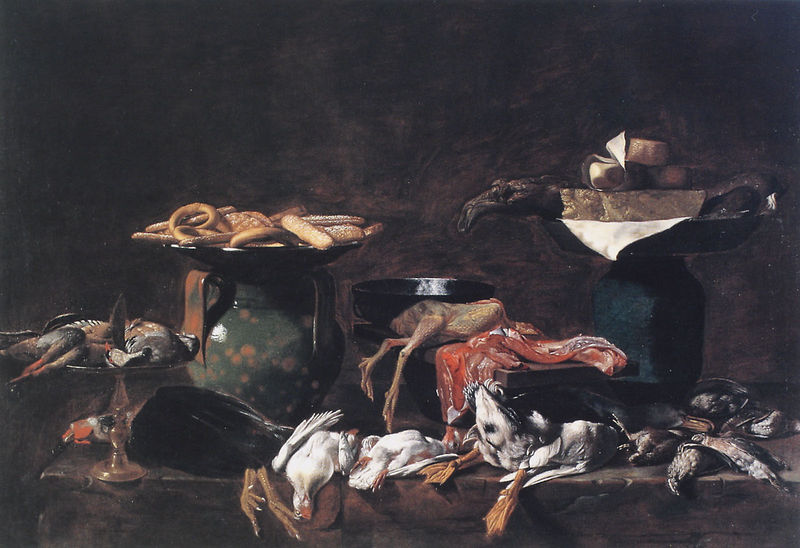
Titel: Küchenstück
Künstler: Evaristo Baschenis
Institution: Mailand, Pinacoteca di Brera
Schlagwörter: braun, tisch, weiss, rot, tiere, tod, tot, vögel, krug, schalen, stilleben, vase, ente, fancy, feathers, red, white, black, dark, expressionism, green, grey, painting, table, kerze, brot, leuchter, brown, serviette, gänse, krallen, jagd, flecken, feather, gebäck, napkin, food, skin, würste, orange, death, feet, jagt, huhn, käse, color, shadow, scarf, animals, bird, beard, birds, dead, still life, urn, flossen, neck, animal, ceramic, candle, claws, paint, dutch, dish, pottery, plate, pedestal, pan, keks, realistic, bowl, snake, turkey, gross, candlestick, meal, blood, chicken, chickens, bread, kitchen, h, handles, stillleben, hunt, goose, jar, table cloth, vanitas, butchering, ducks, worms, duck, meat, violent, rip, decay, carcass, baguette, fuck me, toipof, urns, fowl, dead animals, cheese, leags, poultry, blot, plucked, pigeon, rotten, cooking vessels, pastry, dead pretzel, taco hell, baguet, sausage, obrown, poultrz, pretzels, blodd